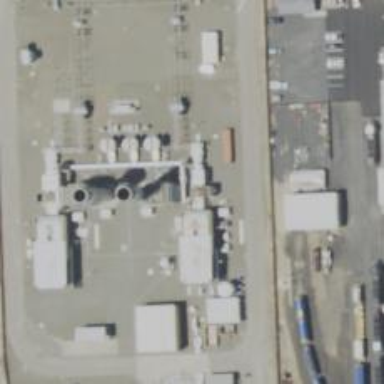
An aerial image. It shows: Gas turbine power generator fueled by combination of gas and oil.